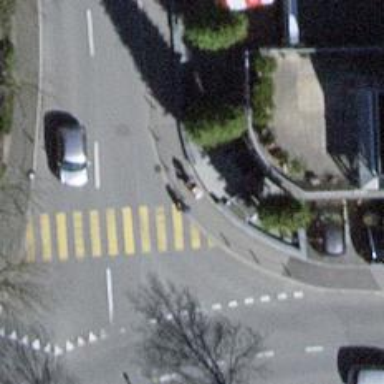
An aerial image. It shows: Marked crossing with zebra stripes on the road.